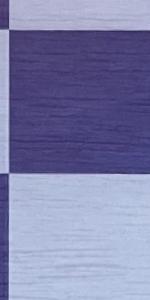
Label: Empty